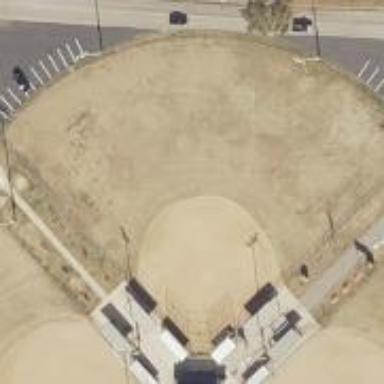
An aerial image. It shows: Softball pitch for leisure and sport activities.